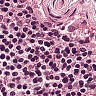
Metastatic tissue present: no